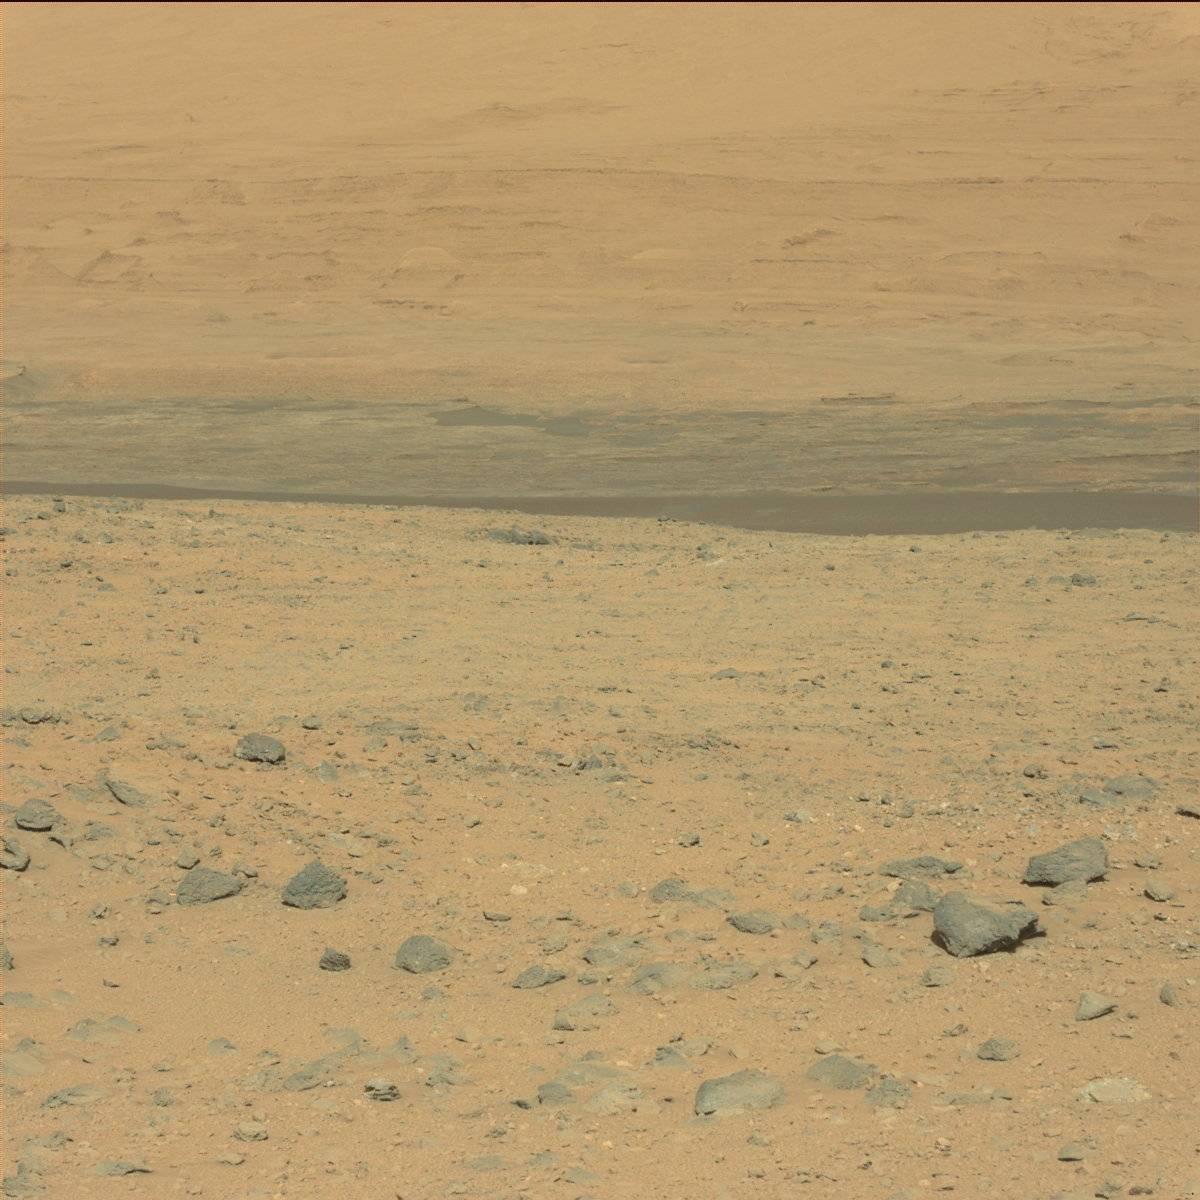
Terrain classes present: Bedrock, Ridge, Rock, Sand / Soil